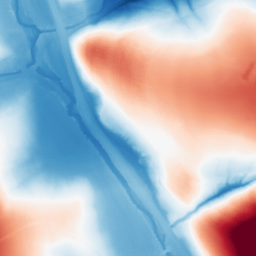
Category: morphological
Decomposition family: tophat_combined
Decomposition parameters: size: 100
Upsampling method: sinc_hamming
Upsampling parameters: scale: 4
kernel_size: 16
Upsampling scale: 4